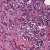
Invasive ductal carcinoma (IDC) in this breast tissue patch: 1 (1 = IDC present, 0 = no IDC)